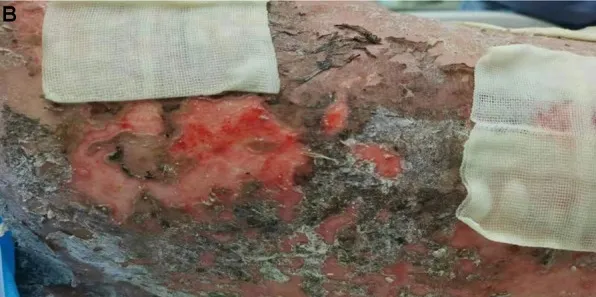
Back. Showing extensive epidermal denudation with underlying exposed dermis.
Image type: medical_photograph (skin_photograph)